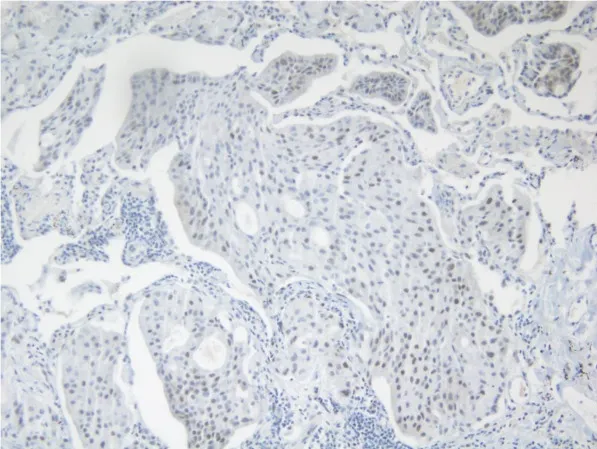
Focally positive IHC staining for PR.
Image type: pathology (immunostaining)